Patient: sex M, age 57
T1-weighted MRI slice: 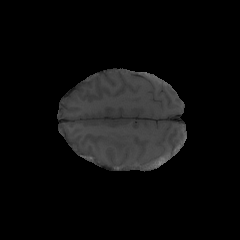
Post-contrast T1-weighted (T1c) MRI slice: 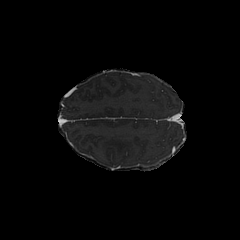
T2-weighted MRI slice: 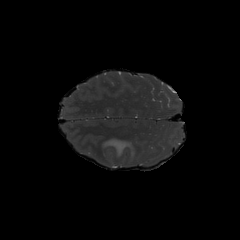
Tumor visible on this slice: yes
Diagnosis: Glioblastoma, IDH-wildtype
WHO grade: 4